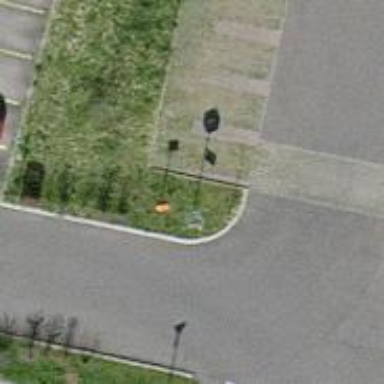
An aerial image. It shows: Pole with roof-covered pipeline marker.